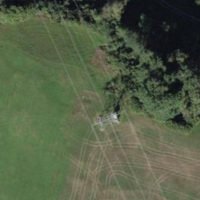
EUNIS habitat code: 41
Species observed at this site:
Astrantia major